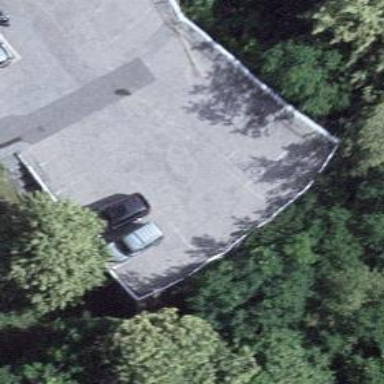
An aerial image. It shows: Asphalt parking aisle road for service vehicles.